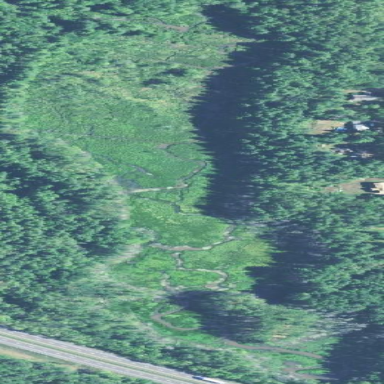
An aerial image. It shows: Marsh wetland.